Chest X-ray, AP view. Patient: 59 years old, sex M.
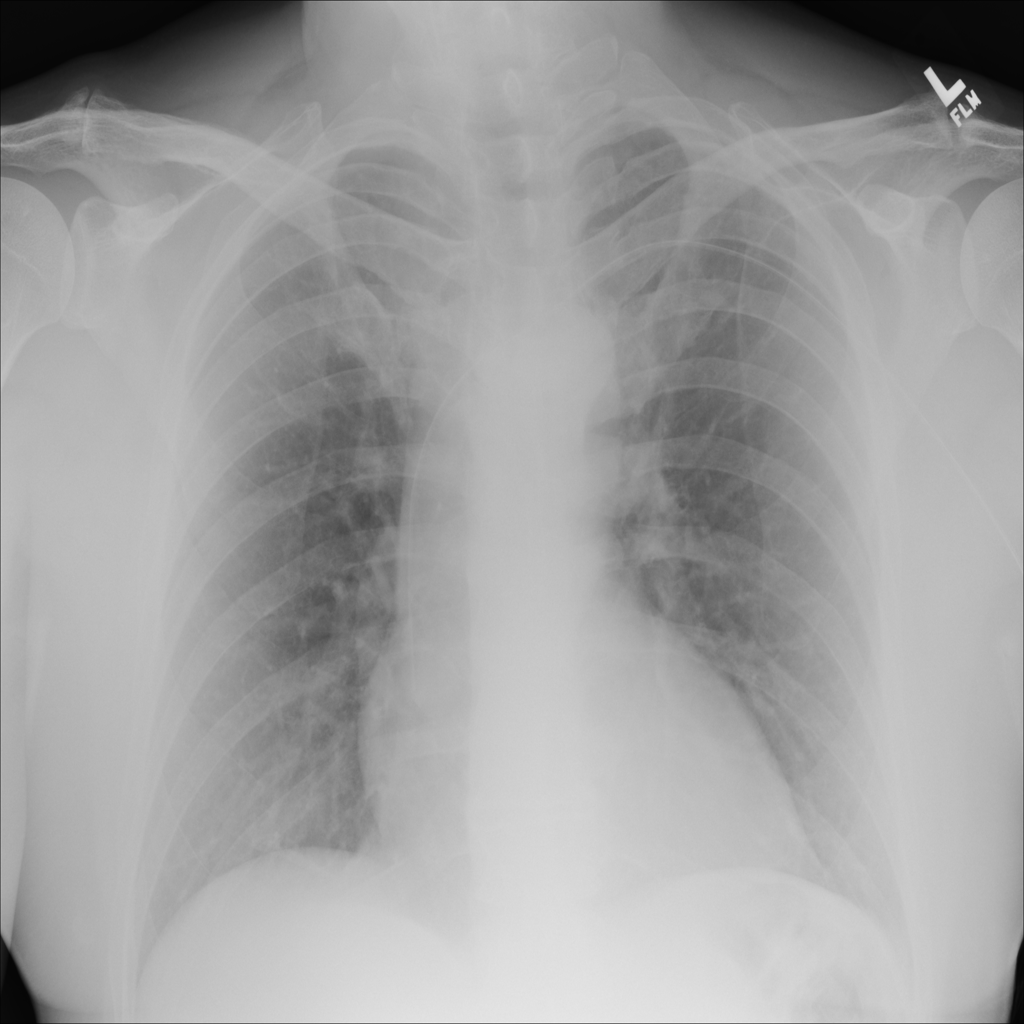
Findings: No Finding